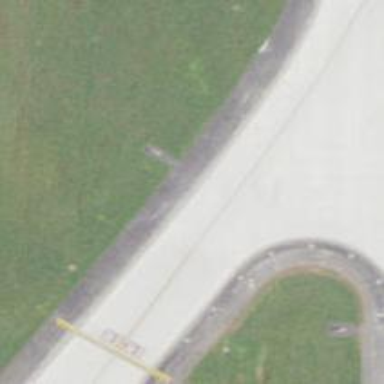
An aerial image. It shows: Image of taxiway at airport.